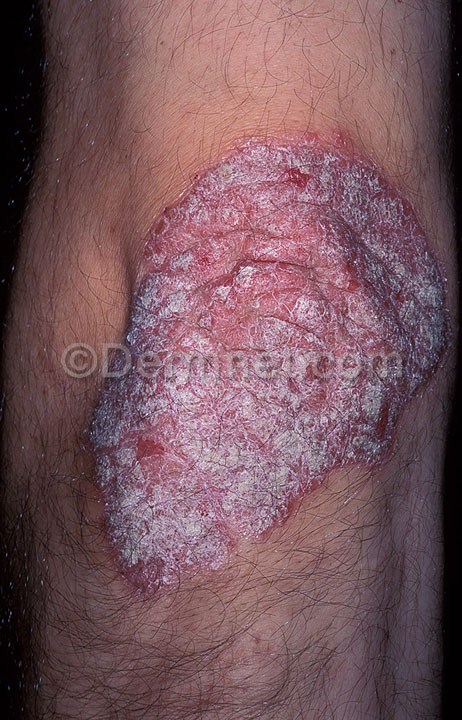
Disease: Psoriasis pictures Lichen Planus and related diseases